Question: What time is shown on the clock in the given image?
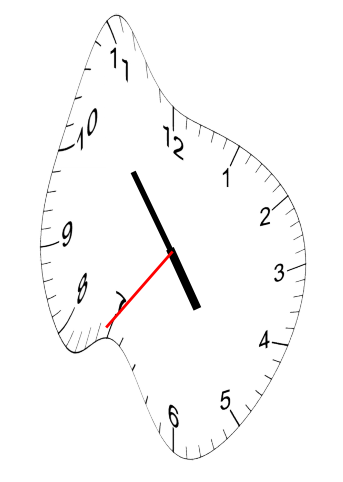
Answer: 04:53:36